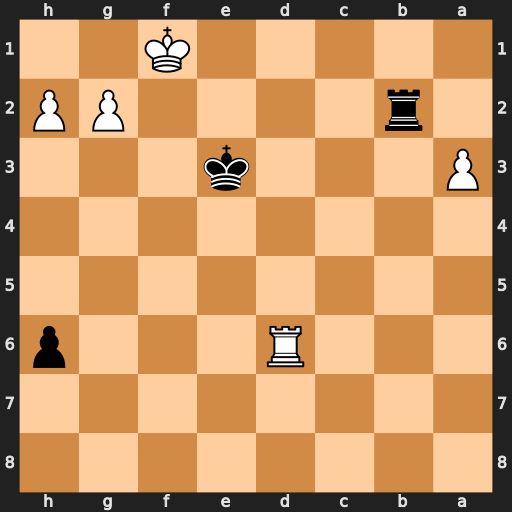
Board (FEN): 8/8/3R3p/8/8/P3k3/1r4PP/5K2
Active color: b
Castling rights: -
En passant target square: -
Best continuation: Rb1+ Rd1 Rxd1#